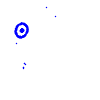
Particle: electron